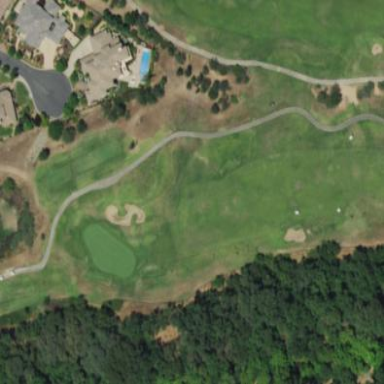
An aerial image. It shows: Scenic golf fairway.